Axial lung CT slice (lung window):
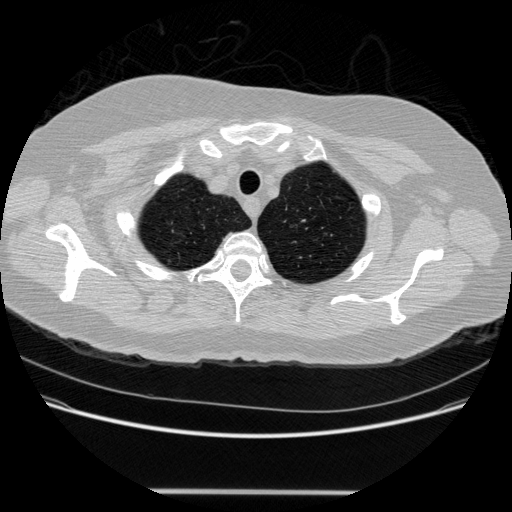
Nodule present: no